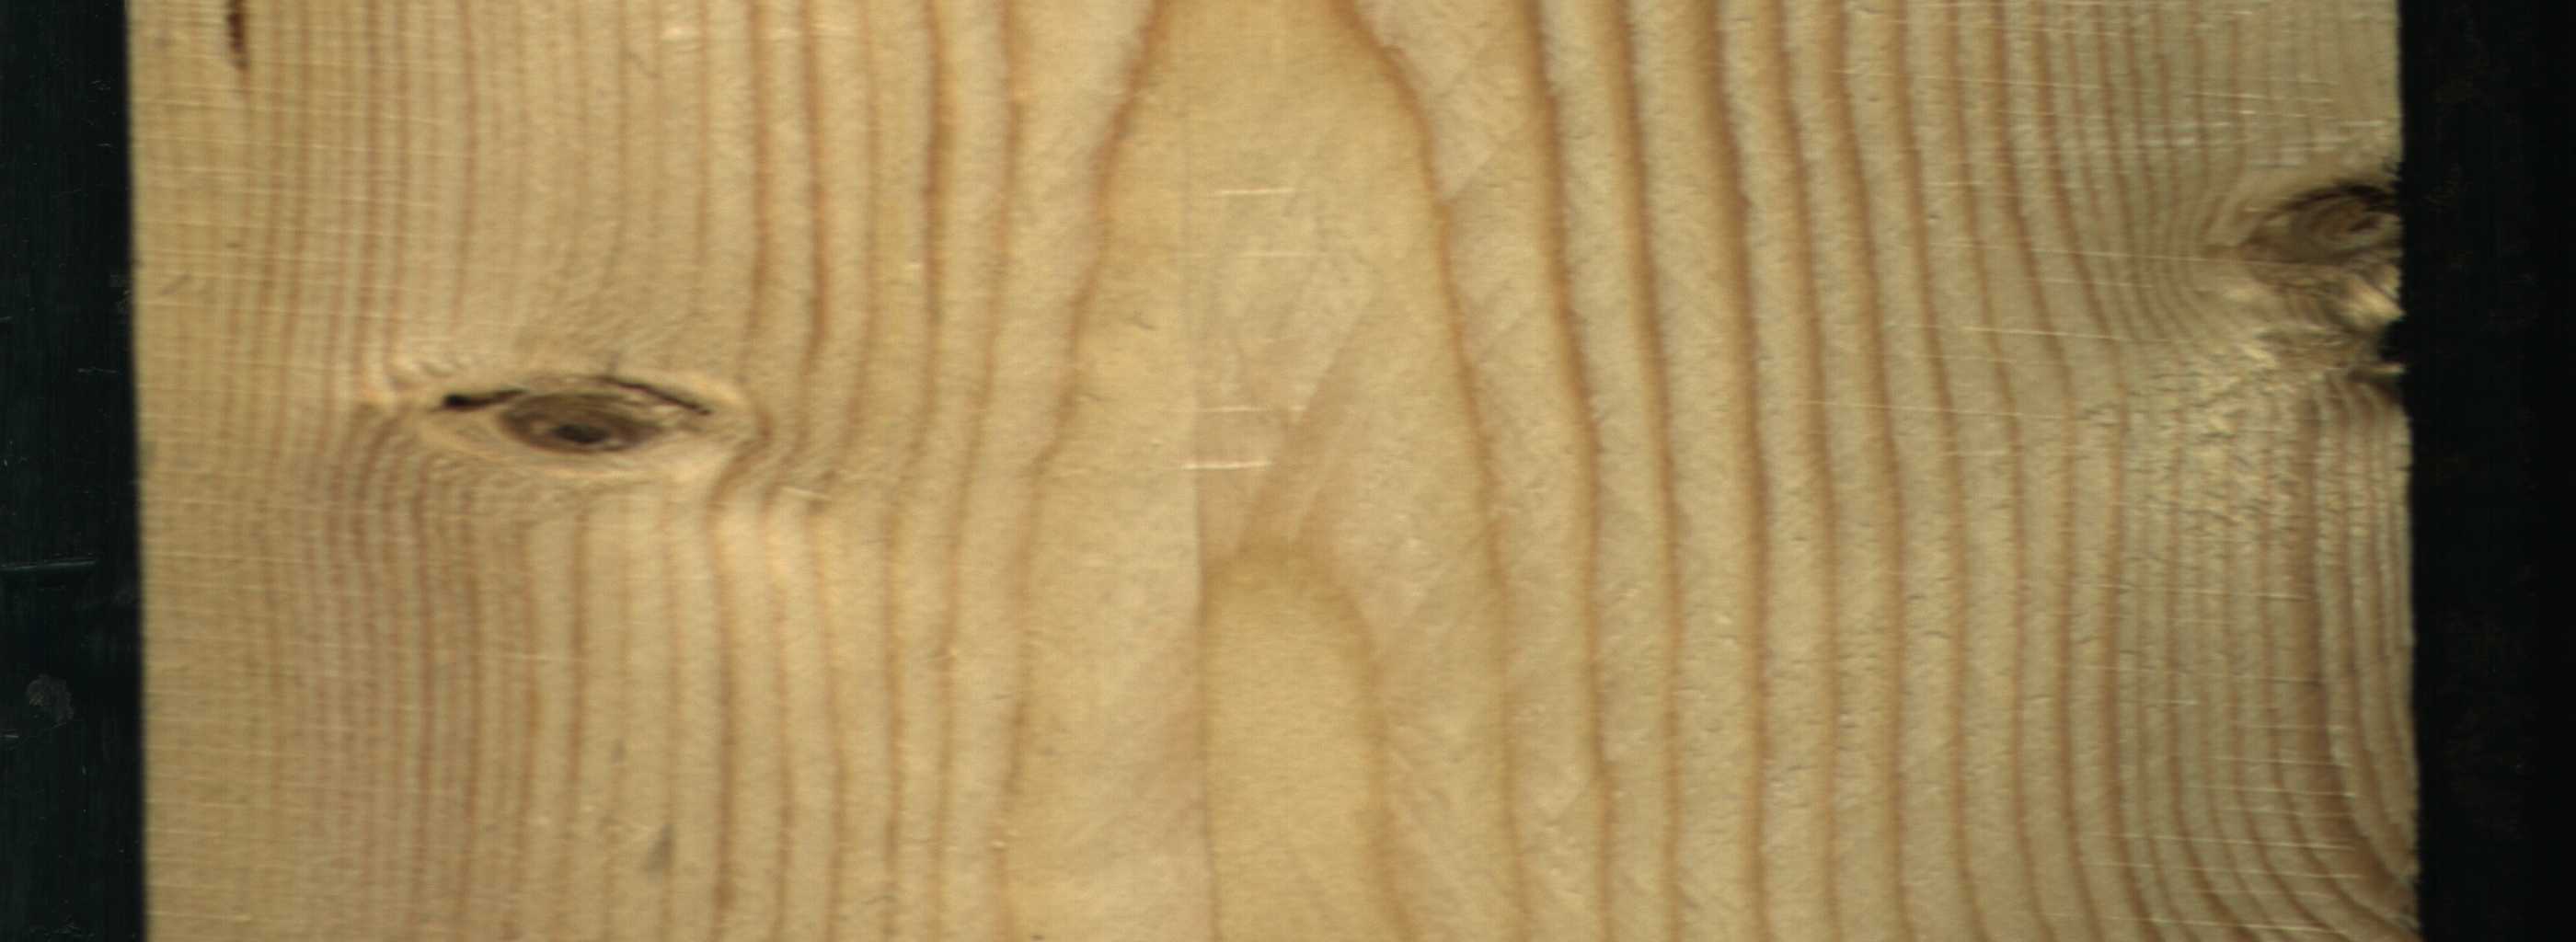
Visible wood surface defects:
resin
Knot_missing
Dead_Knot
Dead_Knot